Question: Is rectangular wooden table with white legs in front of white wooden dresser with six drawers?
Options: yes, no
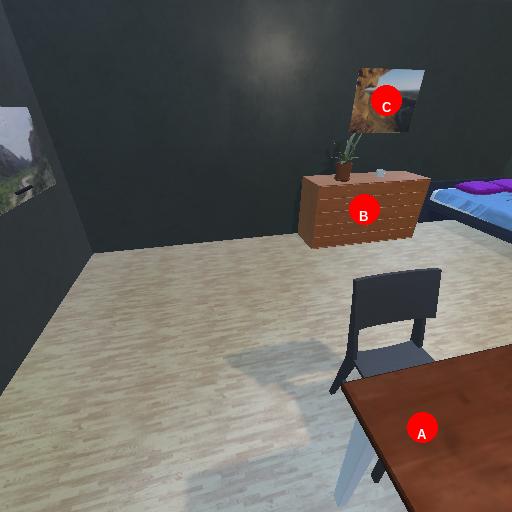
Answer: yes